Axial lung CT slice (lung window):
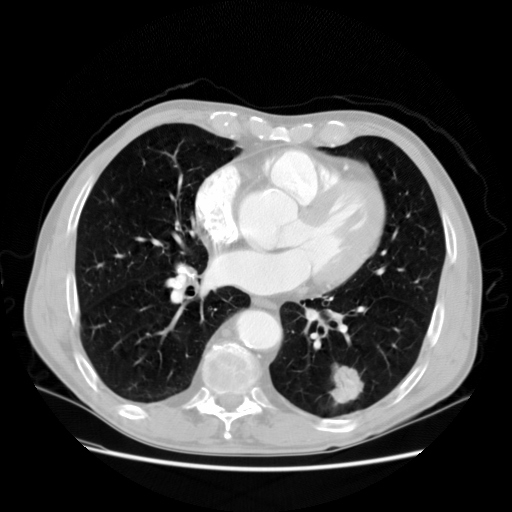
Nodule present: yes
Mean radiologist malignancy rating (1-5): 4